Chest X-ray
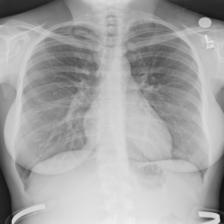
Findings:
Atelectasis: negative
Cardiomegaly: negative
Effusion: negative
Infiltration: negative
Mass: negative
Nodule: negative
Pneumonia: negative
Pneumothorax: negative
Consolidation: negative
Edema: negative
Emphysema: negative
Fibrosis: negative
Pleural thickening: negative
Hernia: negative